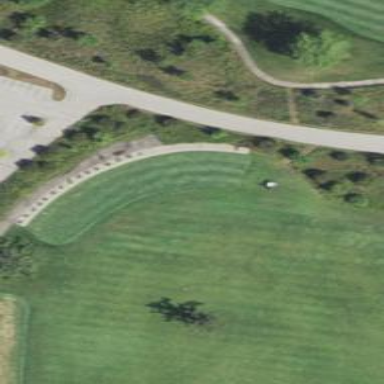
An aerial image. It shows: Grassy area designated as golf tee.